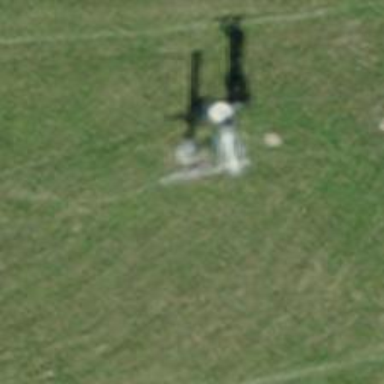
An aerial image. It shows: Pylon for aerialway.